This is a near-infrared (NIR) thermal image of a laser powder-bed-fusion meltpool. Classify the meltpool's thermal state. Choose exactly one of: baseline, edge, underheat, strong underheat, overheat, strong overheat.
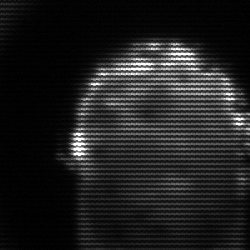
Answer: baseline